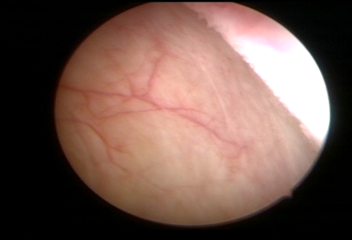
Modality: WLC
Class: Normal mucosa
Bladder cancer association: No